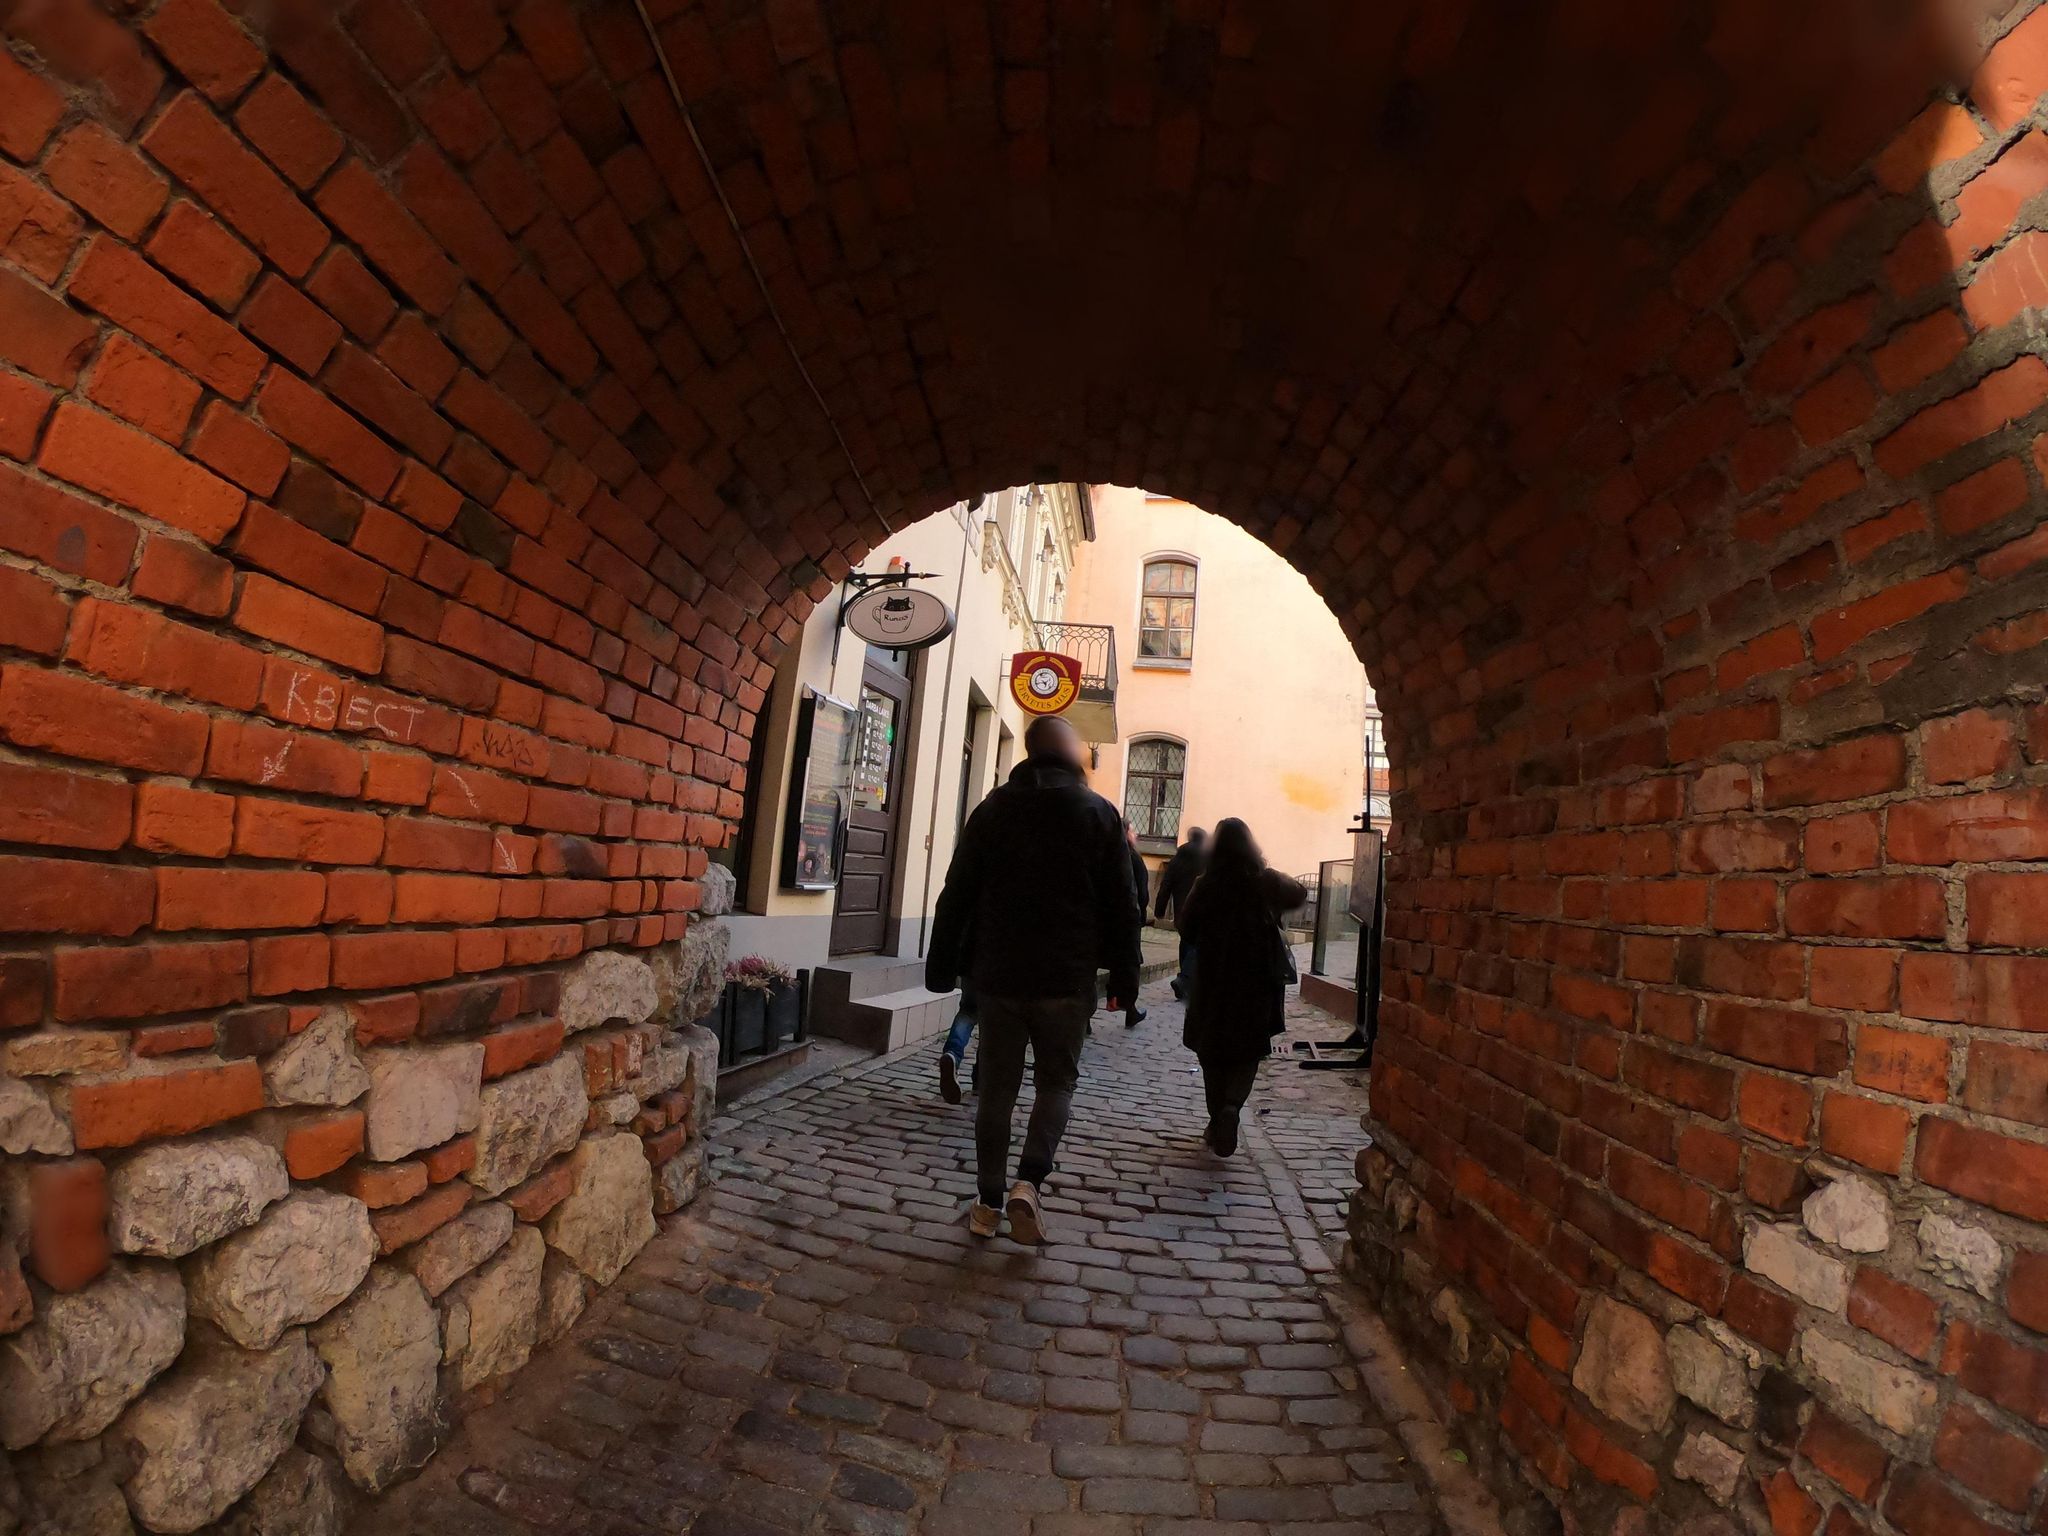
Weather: rainy
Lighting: day
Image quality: good
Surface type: walking surface
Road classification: footway, pedestrian, living_street
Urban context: urban centre
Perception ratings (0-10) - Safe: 5.2, Lively: 4.54, Beautiful: 2.92, Boring: 4.32, Depressing: 4.73, Wealthy: 8.16